You are looking at a signal-to-image encoding: consecutive vibration samples arranged as the rows of a grayscale square. Based on the visible evidence, which condition applies: normal, inner_race, outer_race, ball?
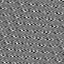
Answer: inner_race